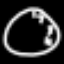
Label: clock